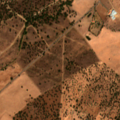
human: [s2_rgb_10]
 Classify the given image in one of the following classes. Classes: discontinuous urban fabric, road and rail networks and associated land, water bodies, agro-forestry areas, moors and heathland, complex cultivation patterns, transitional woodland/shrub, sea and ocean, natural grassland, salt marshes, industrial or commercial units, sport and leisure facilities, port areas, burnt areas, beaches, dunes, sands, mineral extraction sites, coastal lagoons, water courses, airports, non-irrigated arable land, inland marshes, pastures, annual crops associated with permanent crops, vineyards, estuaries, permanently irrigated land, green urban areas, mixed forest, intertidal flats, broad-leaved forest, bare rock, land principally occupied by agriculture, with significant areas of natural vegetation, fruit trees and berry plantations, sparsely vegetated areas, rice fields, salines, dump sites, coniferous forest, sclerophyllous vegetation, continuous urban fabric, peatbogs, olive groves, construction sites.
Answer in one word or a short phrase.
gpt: non-irrigated arable land, olive groves, agro-forestry areas, transitional woodland/shrub